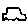
Label: car